Brain MRI, t2w sequence, axial 2D slice.
Patient: age 34, sex F, weight 90 kg, height 1.9 m
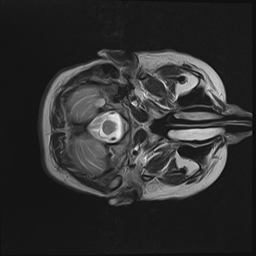